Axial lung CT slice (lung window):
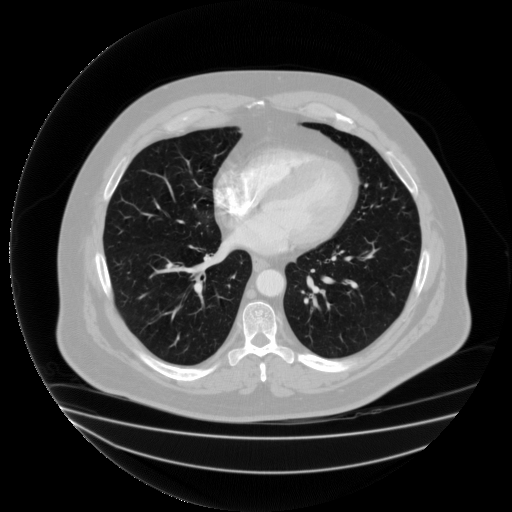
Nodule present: no